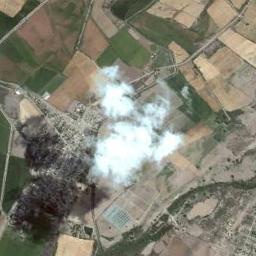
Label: cloud